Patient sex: M
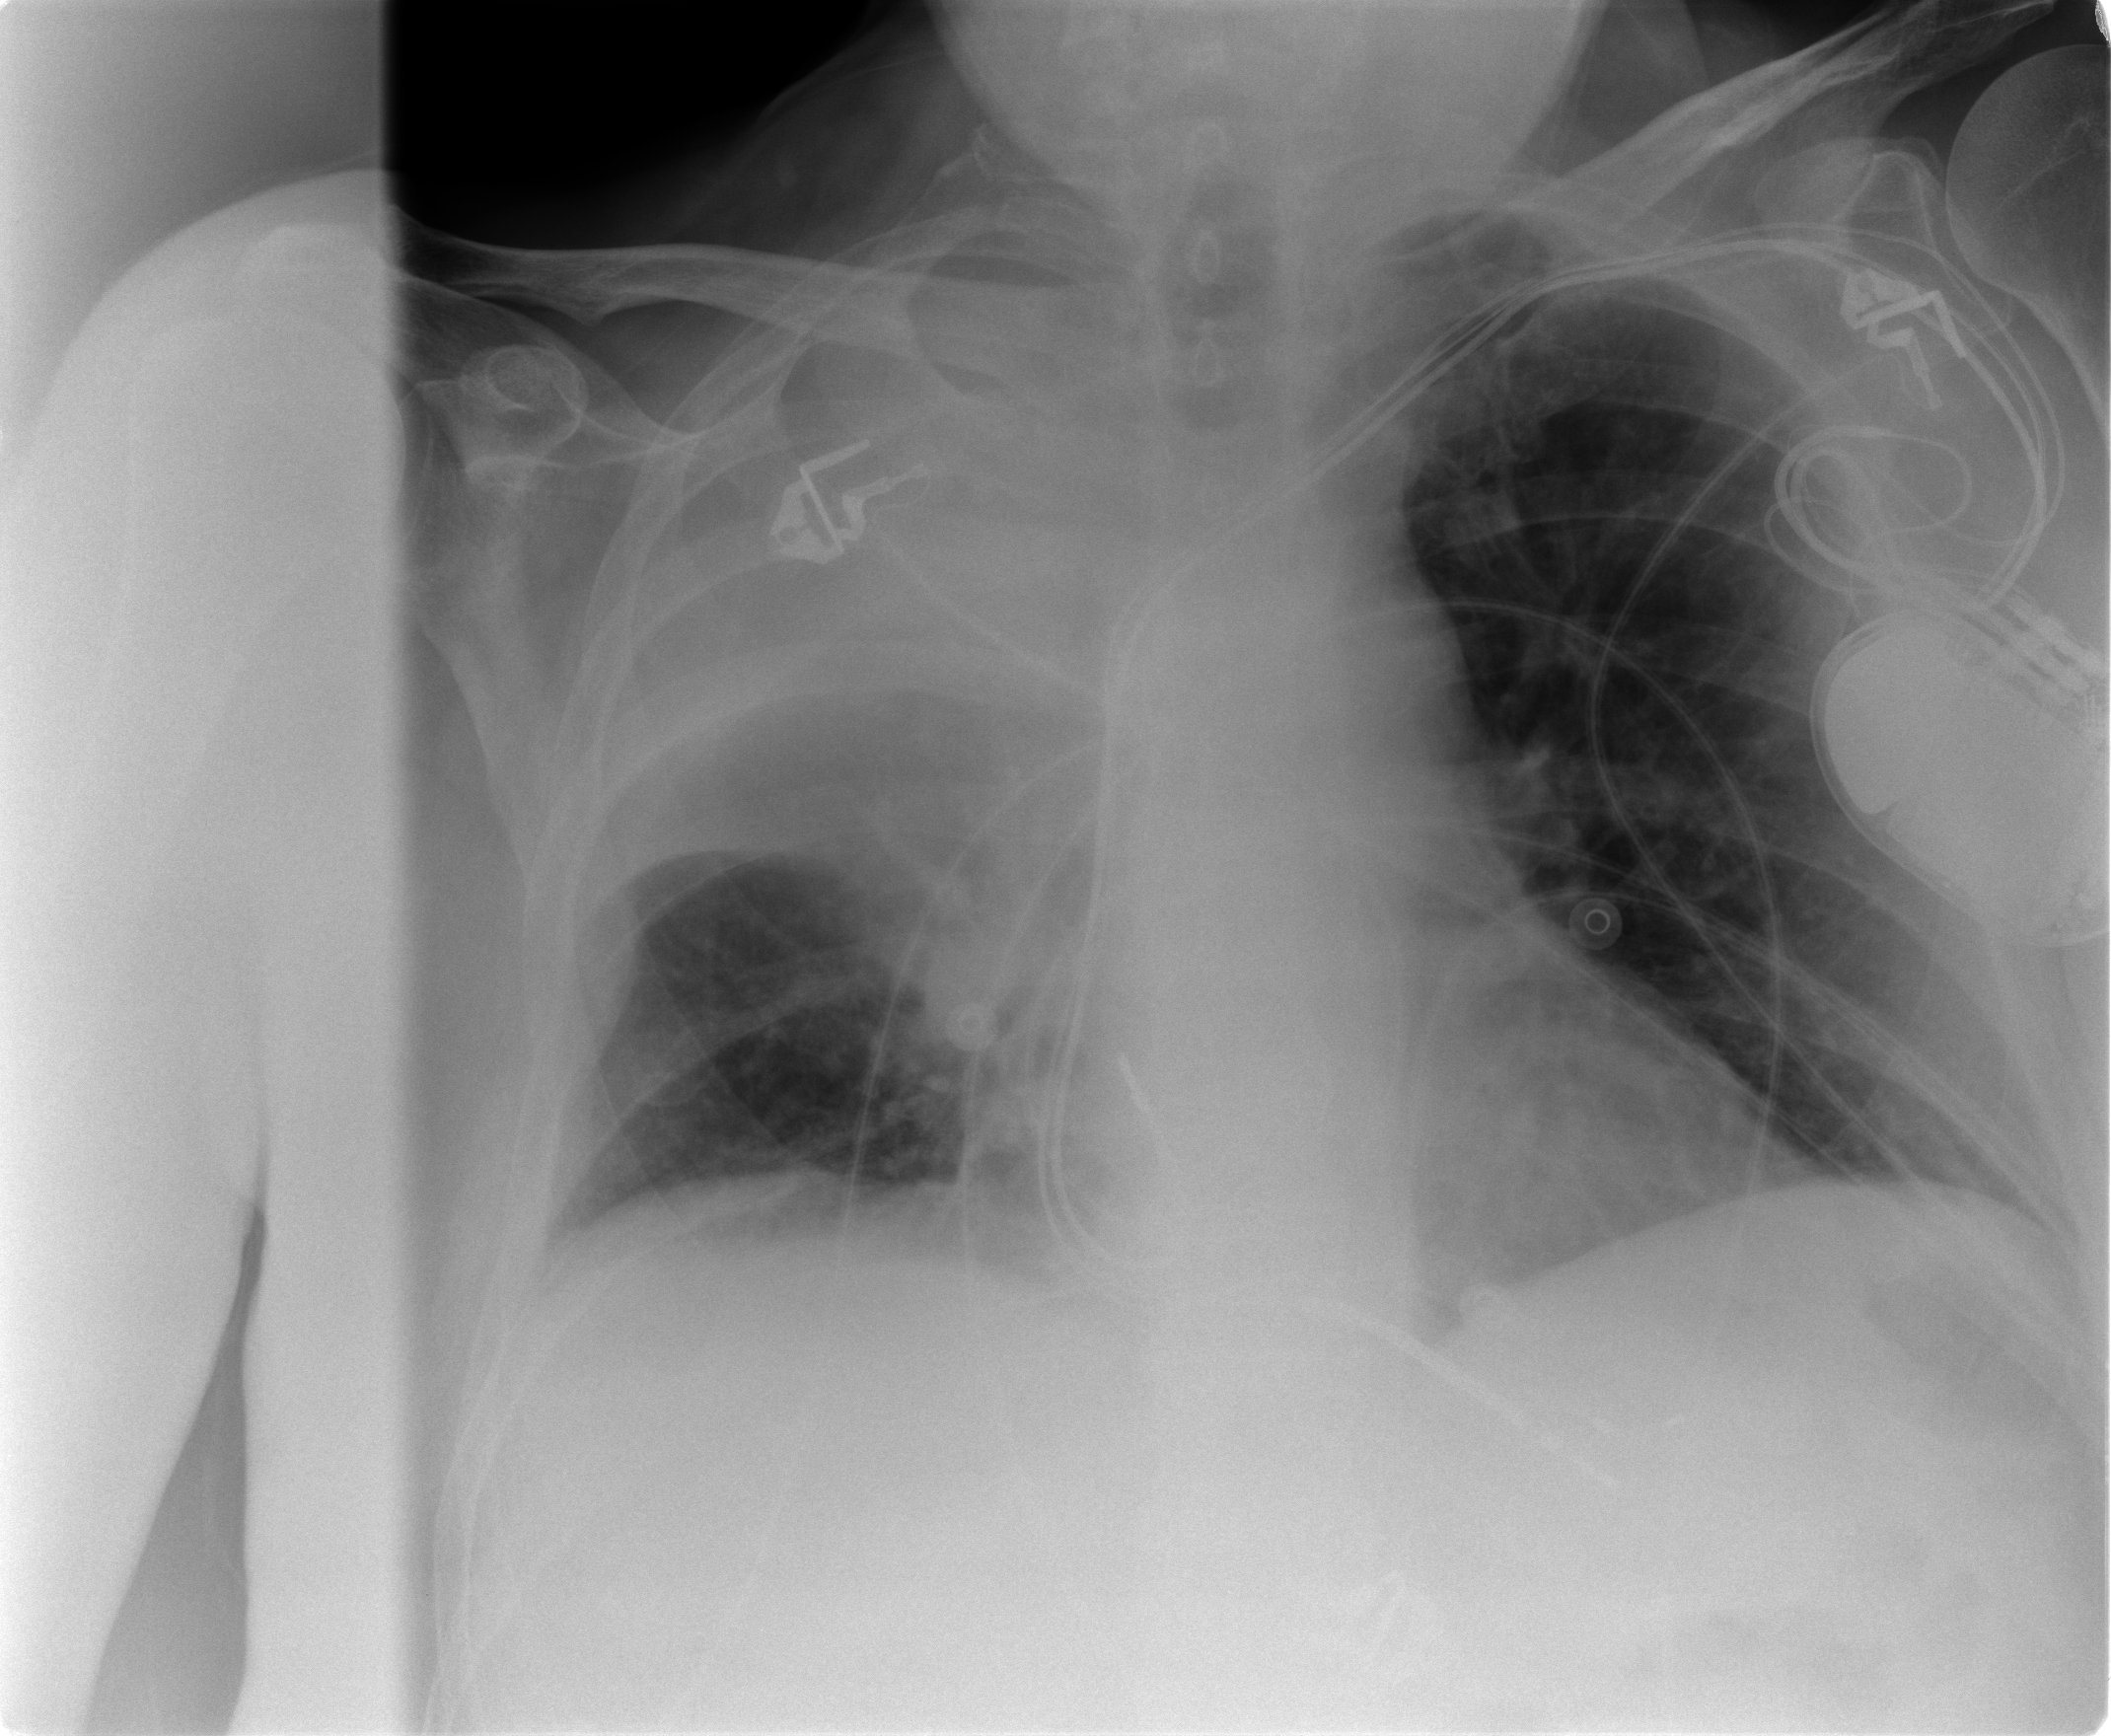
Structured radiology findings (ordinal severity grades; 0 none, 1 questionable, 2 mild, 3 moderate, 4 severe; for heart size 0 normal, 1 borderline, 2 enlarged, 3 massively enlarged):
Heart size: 0
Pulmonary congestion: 0
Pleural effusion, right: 3
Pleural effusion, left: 0
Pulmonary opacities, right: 1
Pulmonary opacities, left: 0
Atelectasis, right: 4
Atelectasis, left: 0